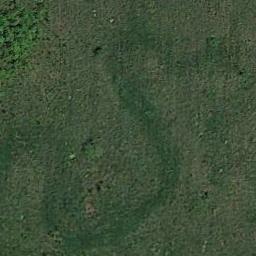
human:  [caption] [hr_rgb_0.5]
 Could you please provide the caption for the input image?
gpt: There is a green tree on the green grass .

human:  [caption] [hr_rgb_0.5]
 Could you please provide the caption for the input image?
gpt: This meadow has a tree and different sparsity in different places .

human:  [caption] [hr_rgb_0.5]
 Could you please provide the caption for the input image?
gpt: The entire image is coloured with grass .

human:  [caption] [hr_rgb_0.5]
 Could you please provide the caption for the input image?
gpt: The meadow is dense but uneven .

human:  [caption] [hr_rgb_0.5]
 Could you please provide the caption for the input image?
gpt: A dense meadow with many green grass .